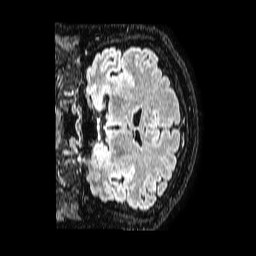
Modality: FLAIR
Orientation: coronal
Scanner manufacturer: philips
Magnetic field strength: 1.5 T
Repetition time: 4.8 s
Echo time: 0.3 s